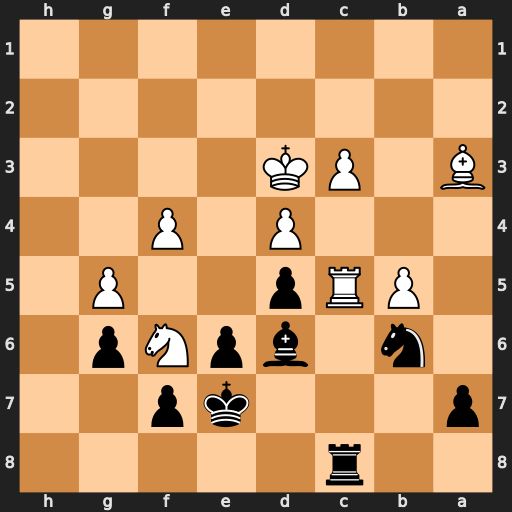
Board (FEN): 2r5/p3kp2/1n1bpNp1/1PRp2P1/3P1P2/B1PK4/8/8
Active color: b
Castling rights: -
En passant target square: -
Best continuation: Bxc5 Bxc5+ Kd8